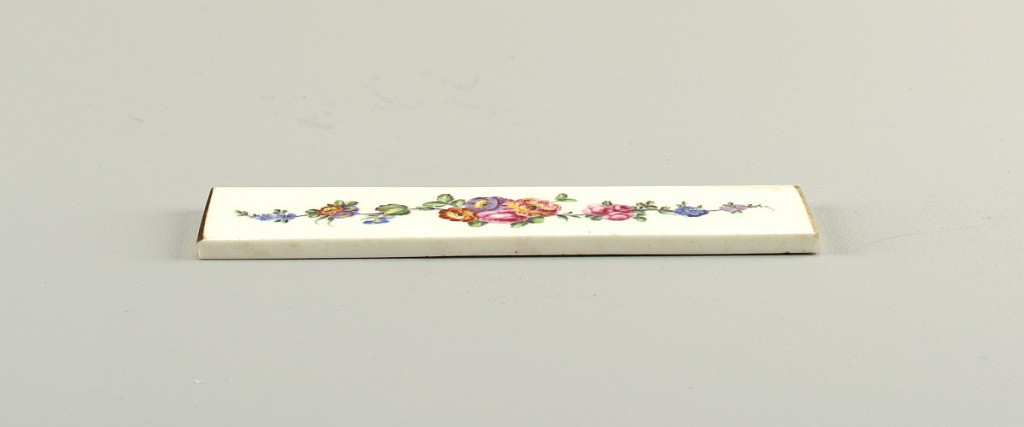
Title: Porcelain Plaque for an Item of Furniture
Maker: Sèvres Porcelain Manufactory, French, established 1756
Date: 1766
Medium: soft paste porcelain, vitreous enamel, gold
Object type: plaque
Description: Rectangular plaque decorated with central clusters of rose and anemones, and serpentine sprays of roses, anemones and morning glories, foliage.